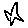
Label: star